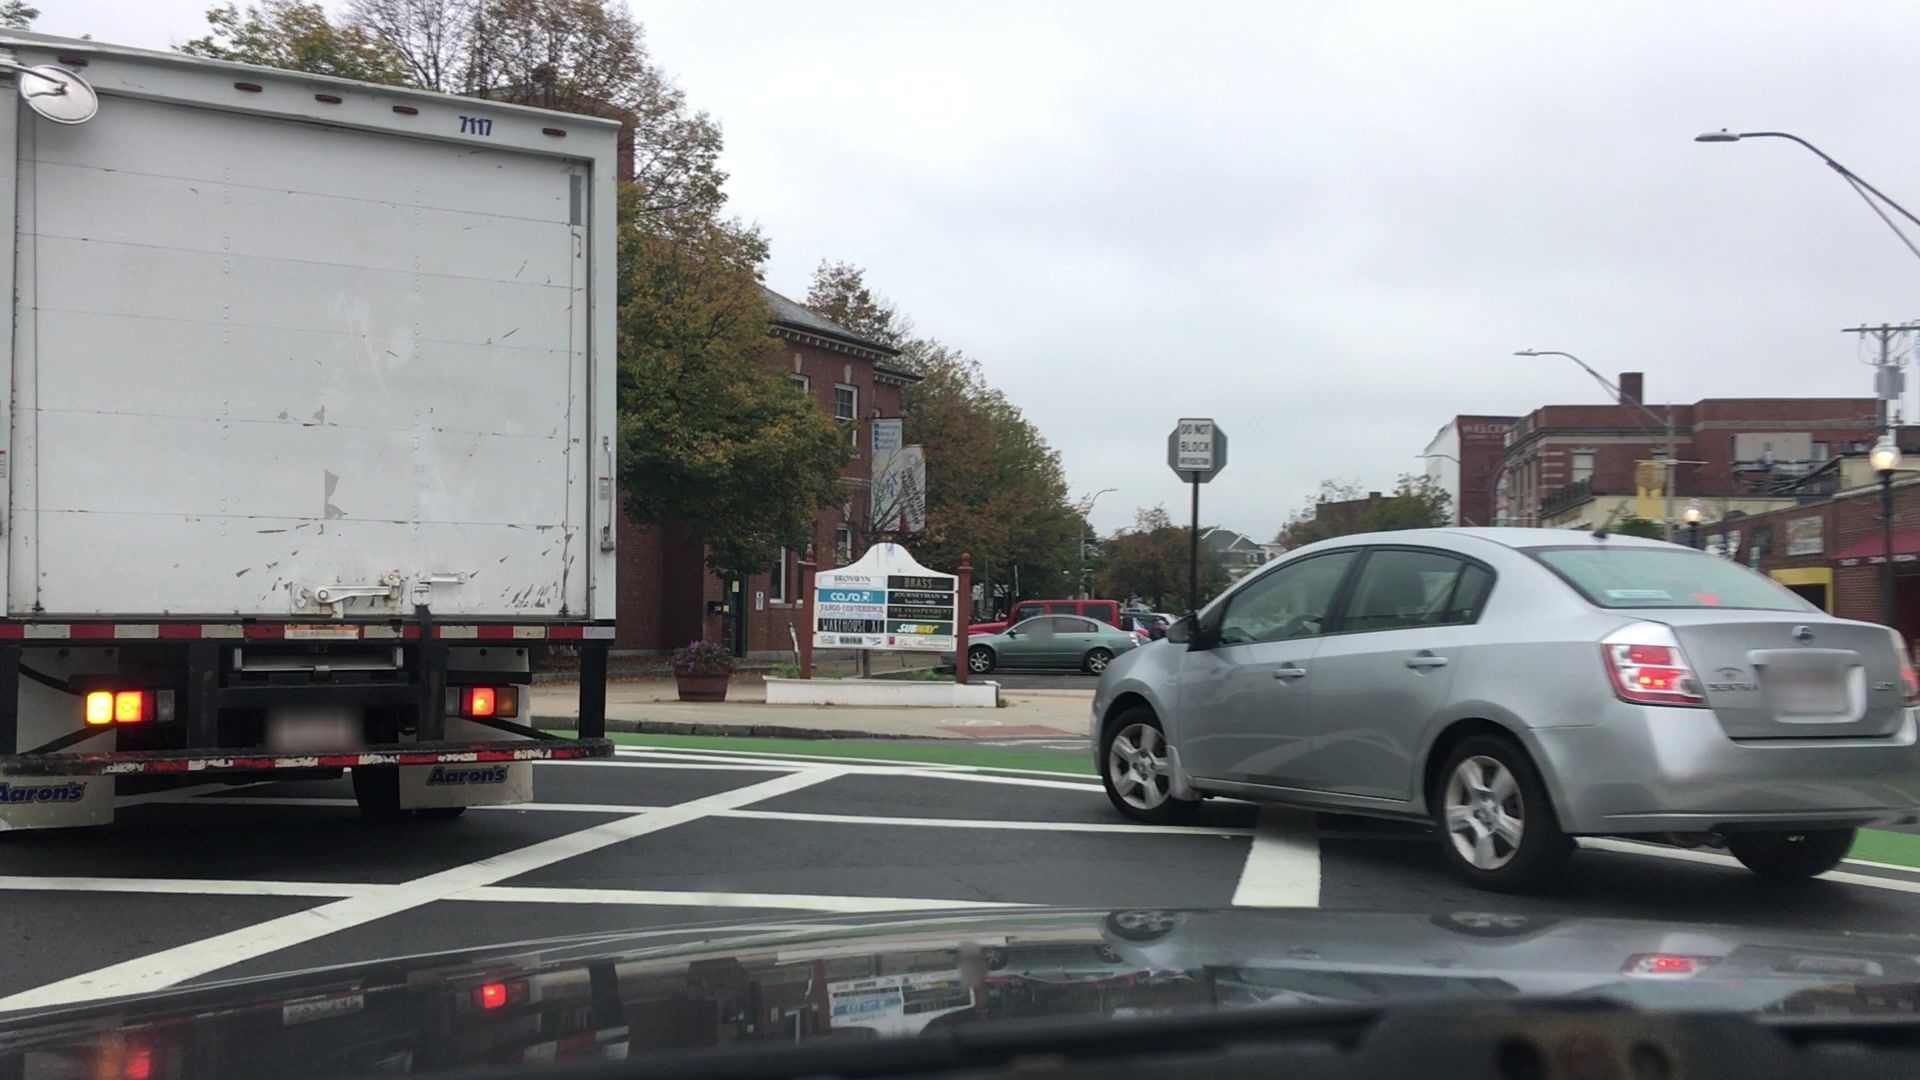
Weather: cloudy
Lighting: day
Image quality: good
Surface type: driving surface
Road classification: secondary
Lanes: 2
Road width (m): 18.3
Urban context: urban centre
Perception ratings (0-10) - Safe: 2.47, Lively: 4.72, Beautiful: 1.67, Boring: 8.17, Depressing: 5.37, Wealthy: 1.68